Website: macys
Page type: cart
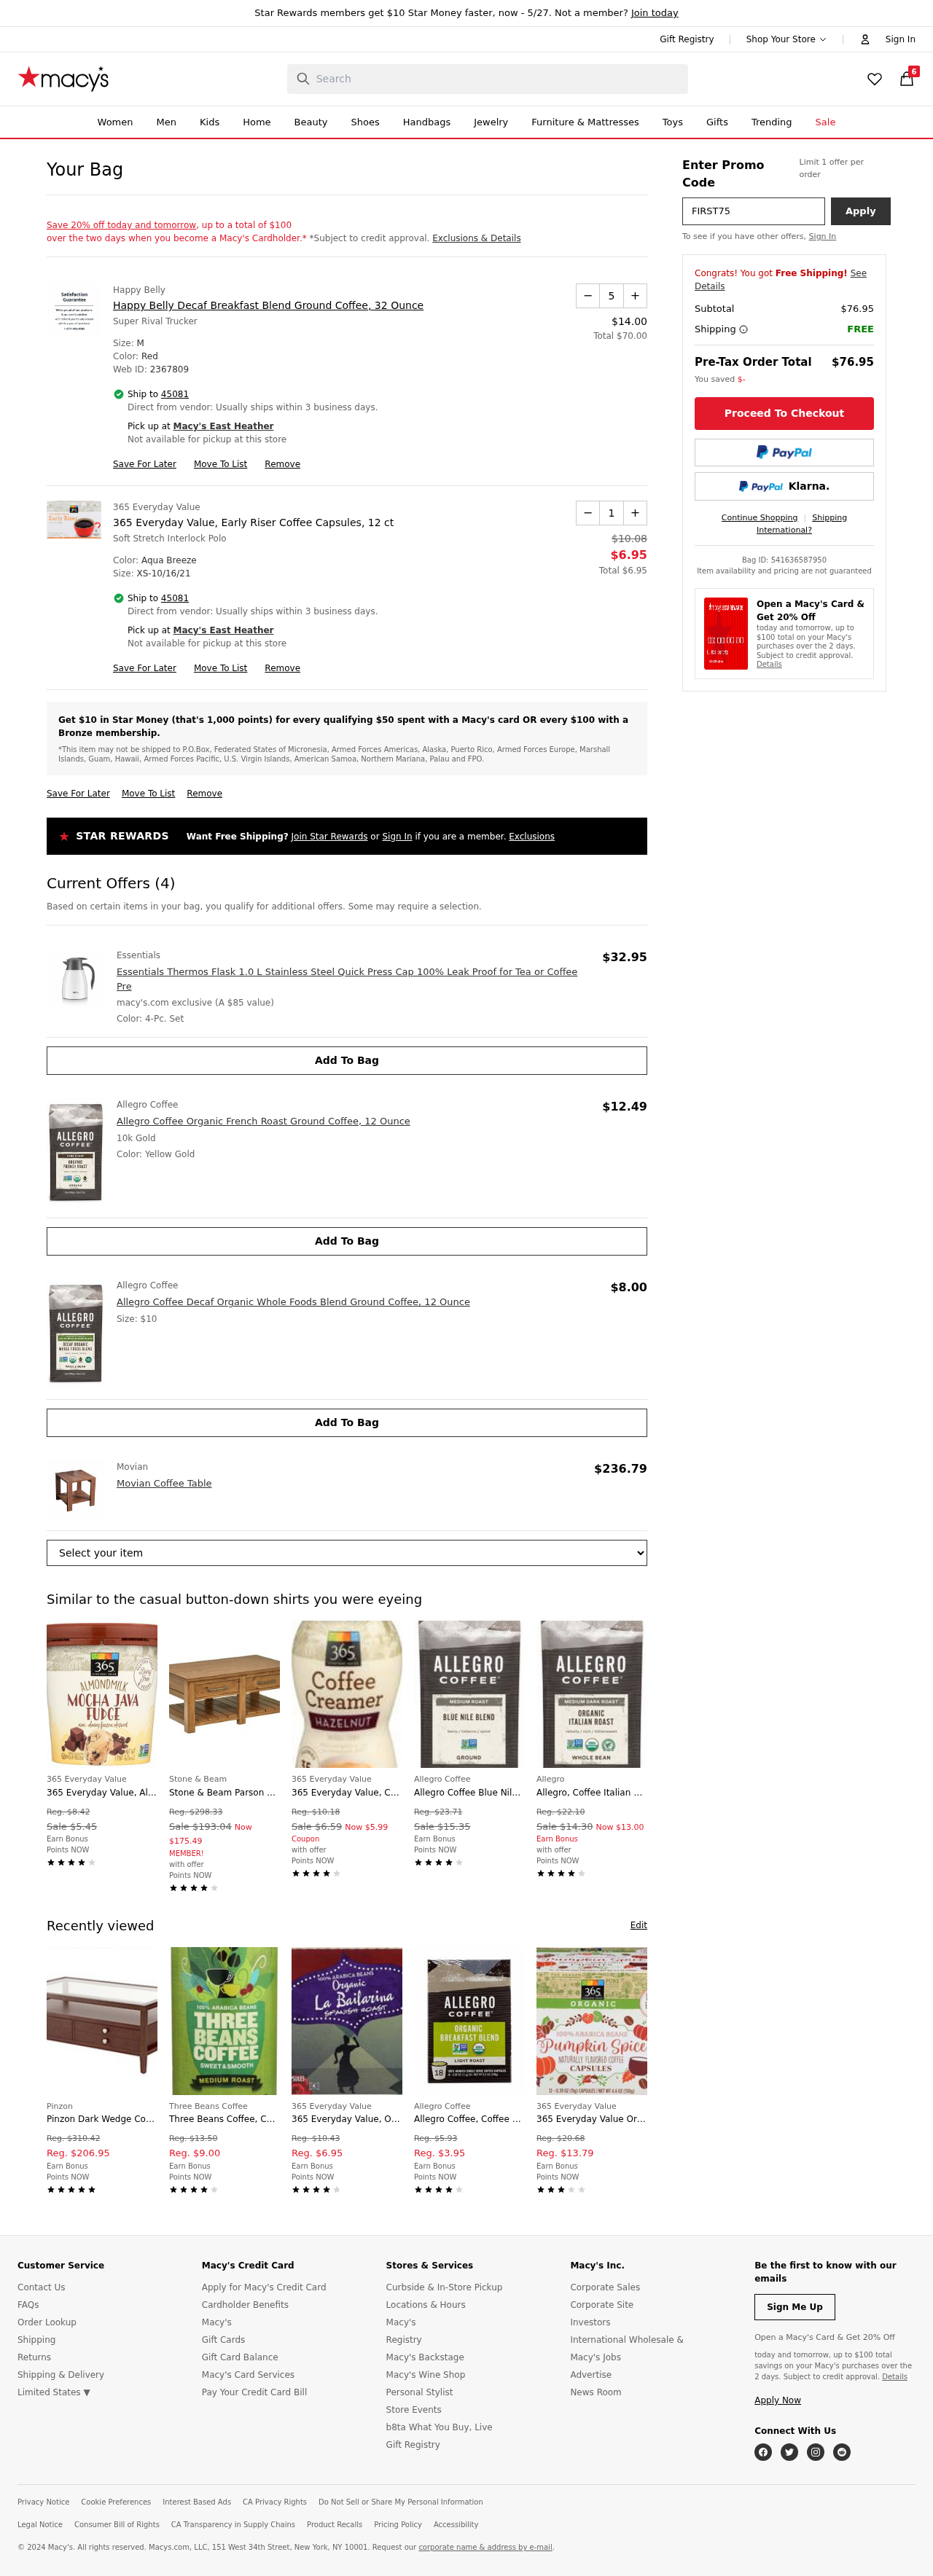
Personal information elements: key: PII_CITY
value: East Heather
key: PII_POSTCODE
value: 45081
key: PII_PROMO_CODE
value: FIRST75
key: PII_POSTCODE_FULL
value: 45081
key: PII_POSTCODE_NUMERIC
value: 45081
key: PII_CITY2
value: East Heather
Product elements: key: PRODUCT1_BRAND
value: Happy Belly
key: PRODUCT1_NAME
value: Happy Belly Decaf Breakfast Blend Ground Coffee, 32 Ounce
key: PRODUCT1_PRICE
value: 14
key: PRODUCT1_QUANTITY
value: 5
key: PRODUCT2_BRAND
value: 365 Everyday Value
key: PRODUCT2_NAME
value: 365 Everyday Value, Early Riser Coffee Capsules, 12 ct
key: PRODUCT2_PRICE
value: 6.95
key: PRODUCT2_QUANTITY
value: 1
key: PRODUCT3_BRAND
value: Essentials
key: PRODUCT3_NAME
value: Essentials Thermos Flask 1.0 L Stainless Steel Quick Press Cap 100% Leak Proof for Tea or Coffee Pre
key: PRODUCT3_PRICE
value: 32.95
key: PRODUCT4_BRAND
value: Allegro Coffee
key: PRODUCT4_NAME
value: Allegro Coffee Organic French Roast Ground Coffee, 12 Ounce
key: PRODUCT4_PRICE
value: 12.49
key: PRODUCT5_BRAND
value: Allegro Coffee
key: PRODUCT5_NAME
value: Allegro Coffee Decaf Organic Whole Foods Blend Ground Coffee, 12 Ounce
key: PRODUCT5_PRICE
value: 8
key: PRODUCT6_BRAND
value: Movian
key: PRODUCT6_NAME
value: Movian Coffee Table
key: PRODUCT6_PRICE
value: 236.79
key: PRODUCT1_TOTAL
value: Total $70.00
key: PRODUCT2_ORIGINAL_PRICE
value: $10.08
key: PRODUCT2_TOTAL
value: Total $6.95
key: PRODUCT7_BRAND
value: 365 Everyday Value
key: PRODUCT7_NAME
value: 365 Everyday Value, Almondmilk Mocha Java Fudge Non-Dairy Dessert, 1 pint, (Frozen)
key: PRODUCT7_ORIGINAL_PRICE
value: Reg. $8.42
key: PRODUCT7_SALE_PRICE
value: Sale $5.45
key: PRODUCT8_BRAND
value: Stone & Beam
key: PRODUCT8_NAME
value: Stone & Beam Parson Coffee Table, 45"L, Oak
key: PRODUCT8_ORIGINAL_PRICE
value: Reg. $298.33
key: PRODUCT8_SALE_PRICE
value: Sale $193.04
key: PRODUCT8_PRICE
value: Now $175.49
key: PRODUCT9_BRAND
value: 365 Everyday Value
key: PRODUCT9_NAME
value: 365 Everyday Value, Coffee Creamer Hazelnut, 16 fl oz
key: PRODUCT9_ORIGINAL_PRICE
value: Reg. $10.18
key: PRODUCT9_SALE_PRICE
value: Sale $6.59
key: PRODUCT9_PRICE
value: Now $5.99
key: PRODUCT10_BRAND
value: Allegro Coffee
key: PRODUCT10_NAME
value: Allegro Coffee Blue Nile Blend Ground Coffee, 12 oz
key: PRODUCT10_ORIGINAL_PRICE
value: Reg. $23.71
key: PRODUCT10_SALE_PRICE
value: Sale $15.35
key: PRODUCT11_BRAND
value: Allegro
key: PRODUCT11_NAME
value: Allegro, Coffee Italian Roast Whole Bean Organic, 12 Ounce
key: PRODUCT11_ORIGINAL_PRICE
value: Reg. $22.10
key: PRODUCT11_SALE_PRICE
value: Sale $14.30
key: PRODUCT11_PRICE
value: Now $13.00
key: PRODUCT12_BRAND
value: Pinzon
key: PRODUCT12_NAME
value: Pinzon Dark Wedge Coffee Table
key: PRODUCT12_ORIGINAL_PRICE
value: Reg. $310.42
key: PRODUCT12_PRICE
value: Reg. $206.95
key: PRODUCT13_BRAND
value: Three Beans Coffee
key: PRODUCT13_NAME
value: Three Beans Coffee, Coffee Medium Roast Whole Bean, 14 Ounce
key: PRODUCT13_ORIGINAL_PRICE
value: Reg. $13.50
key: PRODUCT13_PRICE
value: Reg. $9.00
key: PRODUCT14_BRAND
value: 365 Everyday Value
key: PRODUCT14_NAME
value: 365 Everyday Value, Organic La Bailarina Coffee Capsules, 12 ct
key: PRODUCT14_ORIGINAL_PRICE
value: Reg. $10.43
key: PRODUCT14_PRICE
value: Reg. $6.95
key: PRODUCT15_BRAND
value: Allegro Coffee
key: PRODUCT15_NAME
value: Allegro Coffee, Coffee Breakfast Blend Pods 18 Count Organic, 0.38 Ounce
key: PRODUCT15_ORIGINAL_PRICE
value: Reg. $5.93
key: PRODUCT15_PRICE
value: Reg. $3.95
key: PRODUCT16_BRAND
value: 365 Everyday Value
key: PRODUCT16_NAME
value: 365 Everyday Value Organic Pumpkin Spice Coffee Capsule, 12 ct
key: PRODUCT16_ORIGINAL_PRICE
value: Reg. $20.68
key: PRODUCT16_PRICE
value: Reg. $13.79
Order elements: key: ORDER_NUM_ITEMS
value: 6
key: ORDER_SUBTOTAL
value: $76.95
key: ORDER_SUBTOTAL2
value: $76.95
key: ORDER_ID
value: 541636587950
Search elements: key: HEADER_SEARCH
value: Search